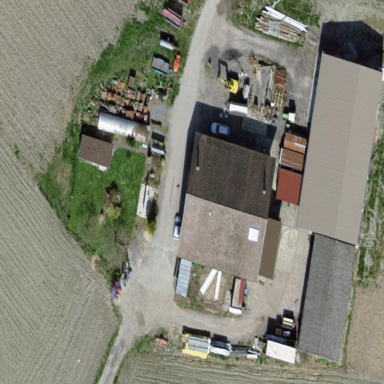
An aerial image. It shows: Farmyard area.